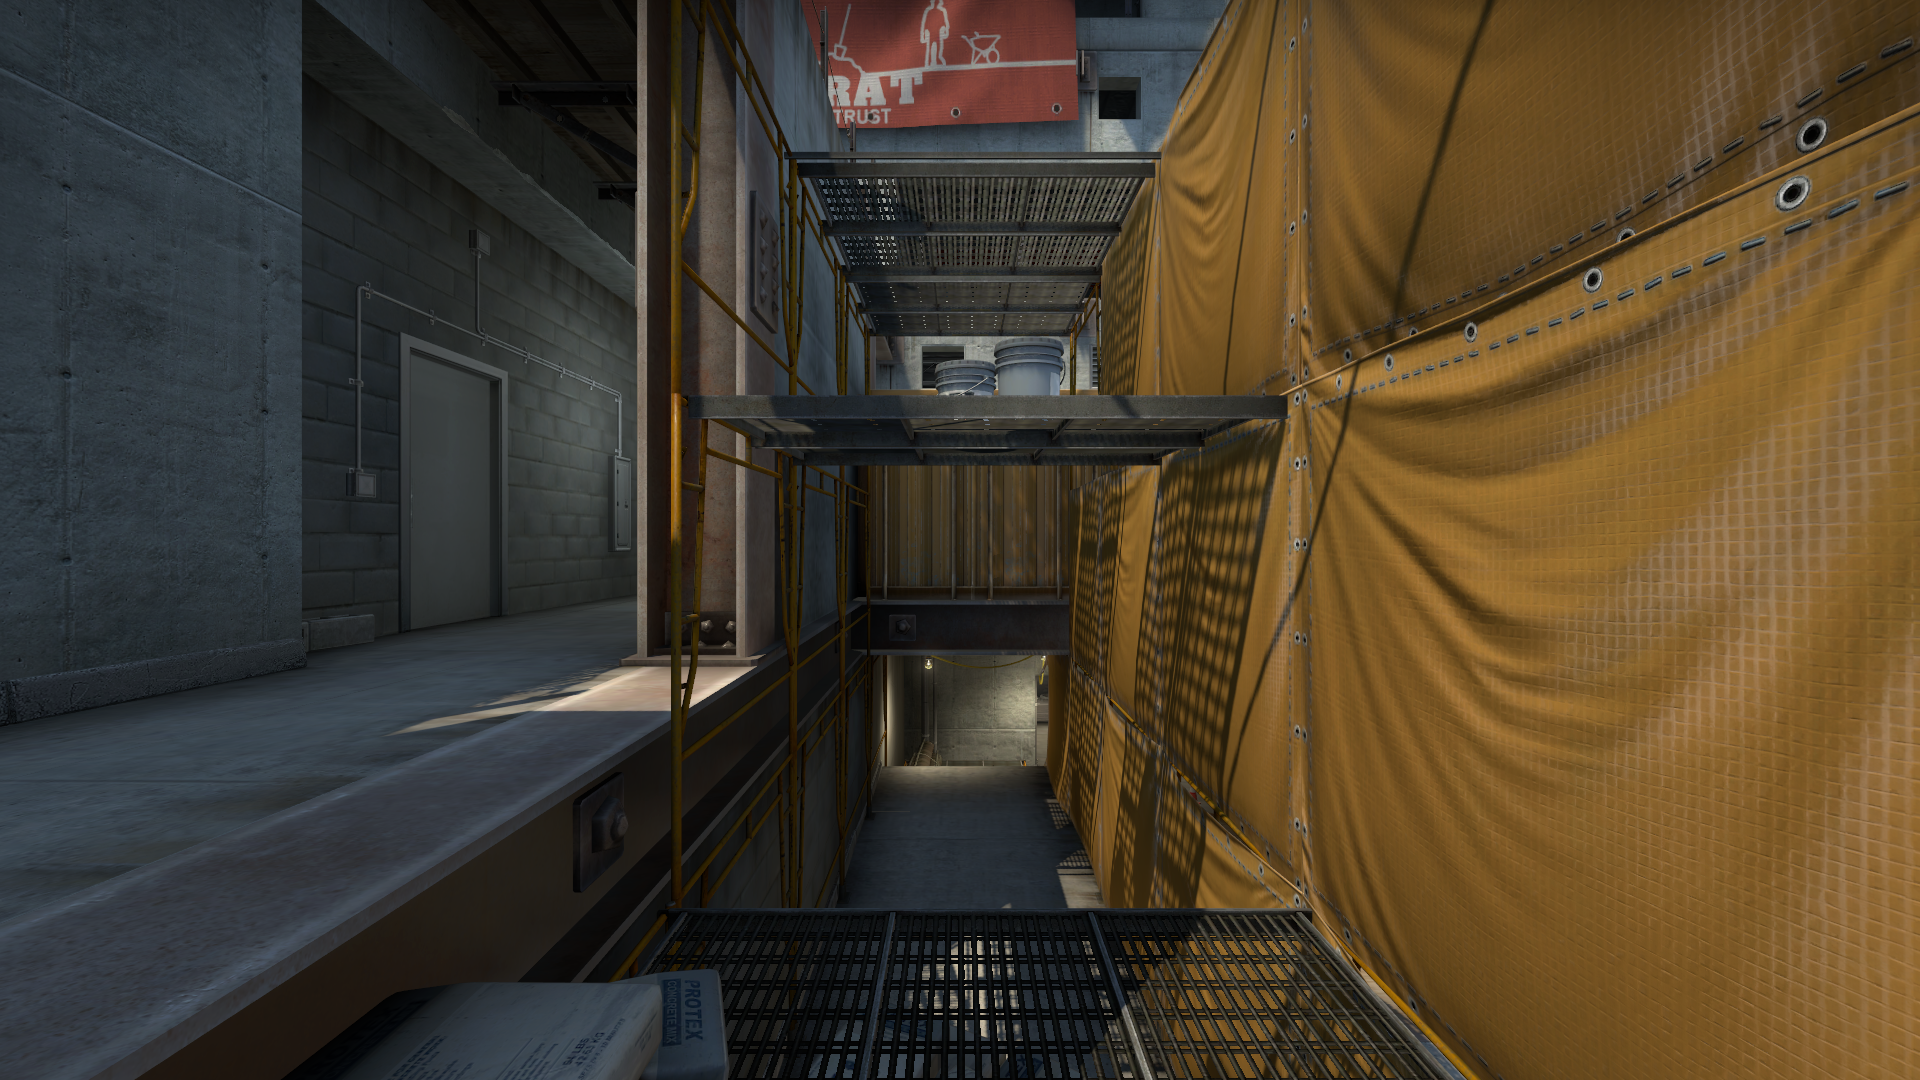
Map: de_vertigo